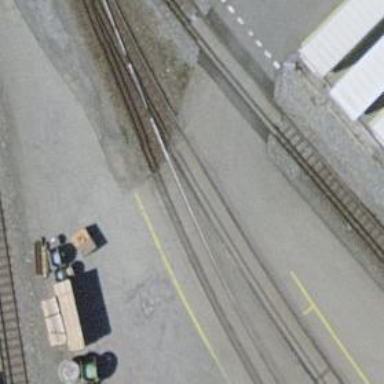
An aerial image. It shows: Single-track railway spur.